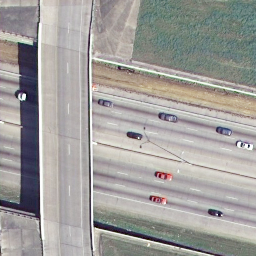
Label: overpass